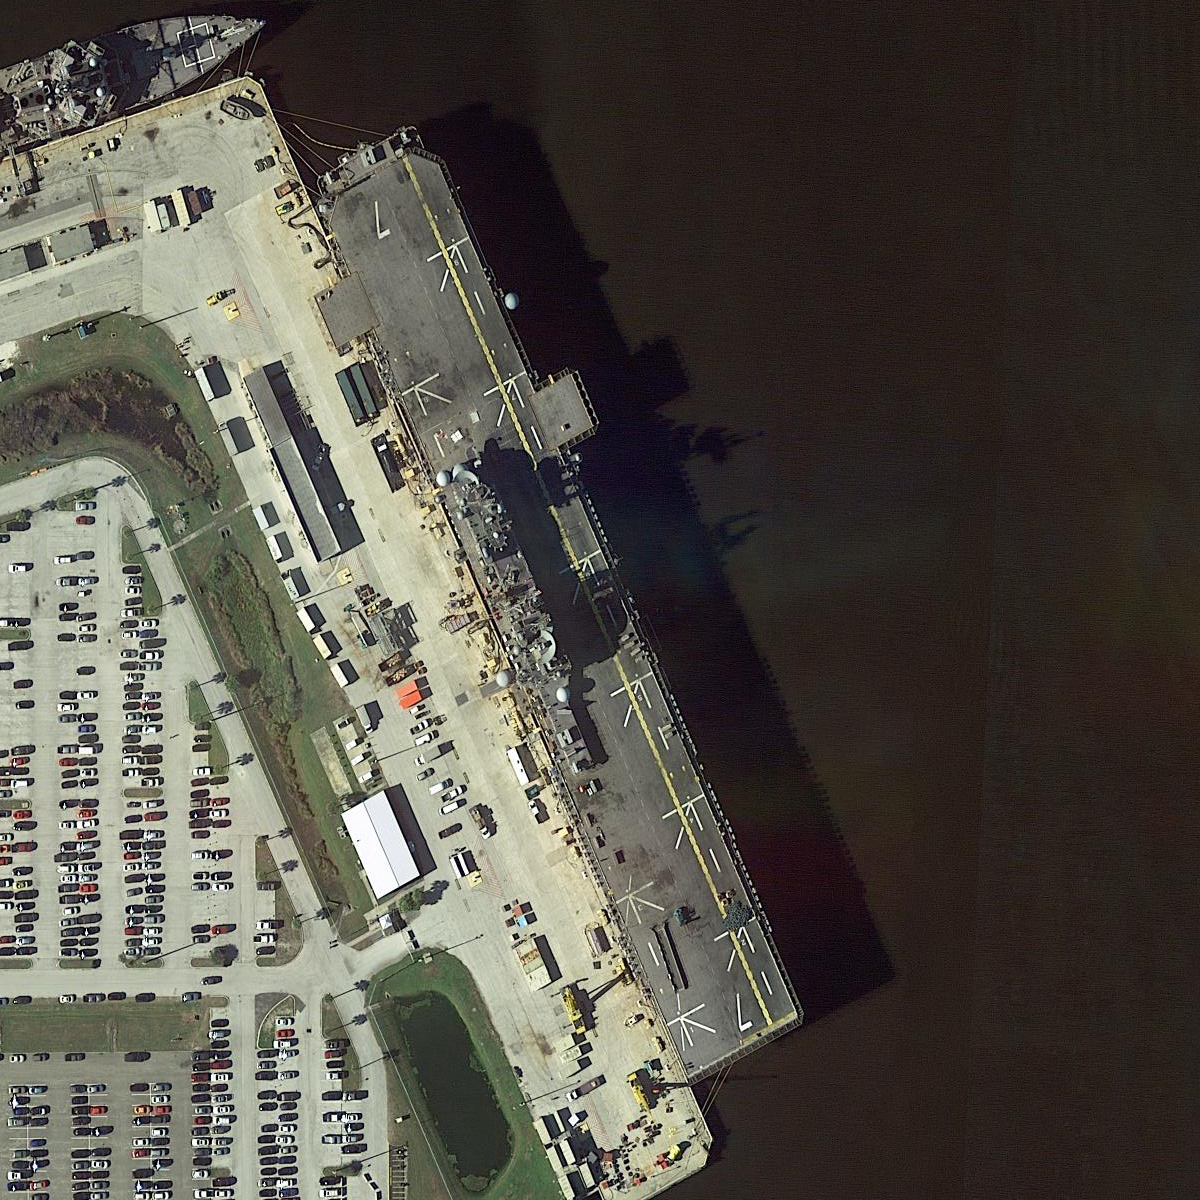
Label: assault